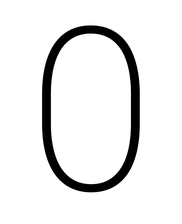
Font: Roboto_ExtraLight